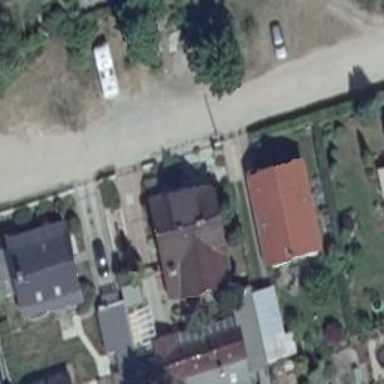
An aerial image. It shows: Detached building.